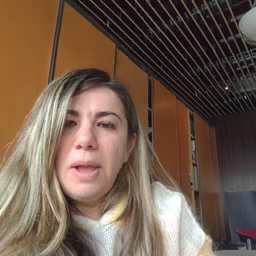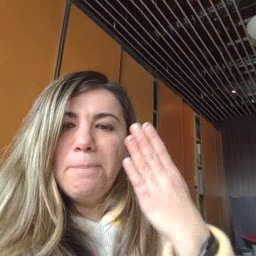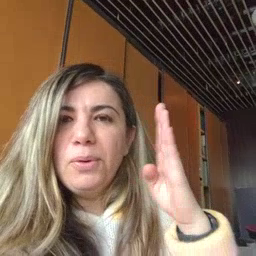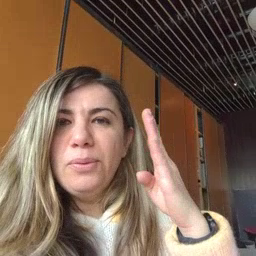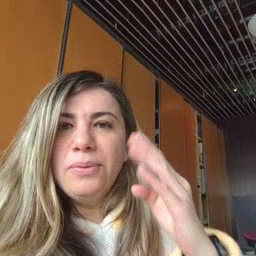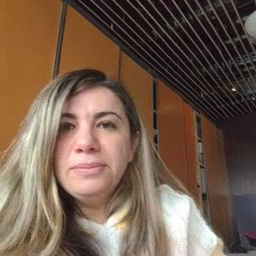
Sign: blue